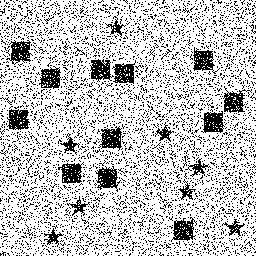
Squares: 12
Triangles: 0
Stars: 8
Total shapes: 20